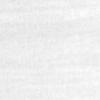
Label: no_change